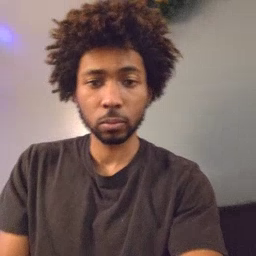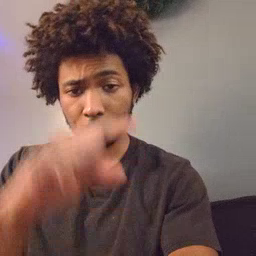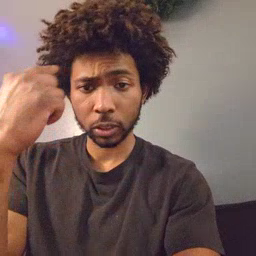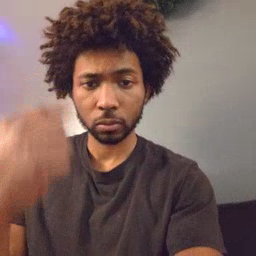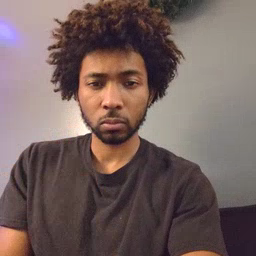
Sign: black